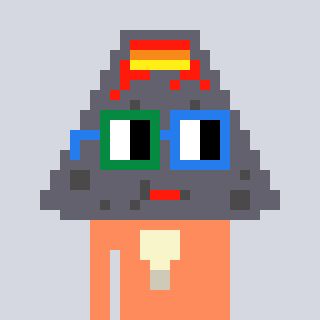
a pixel art character with square green and blue glasses, a volcano-shaped head and a peachy-colored body on a cool background